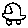
Label: car